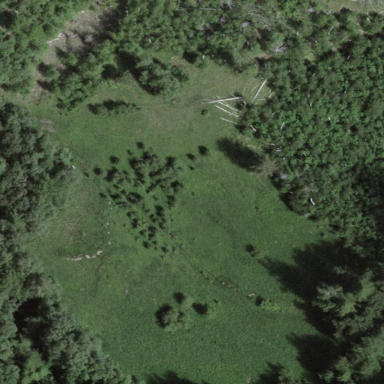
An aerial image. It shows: Beautiful meadow.